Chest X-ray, PA view. Patient: 44 years old, sex M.
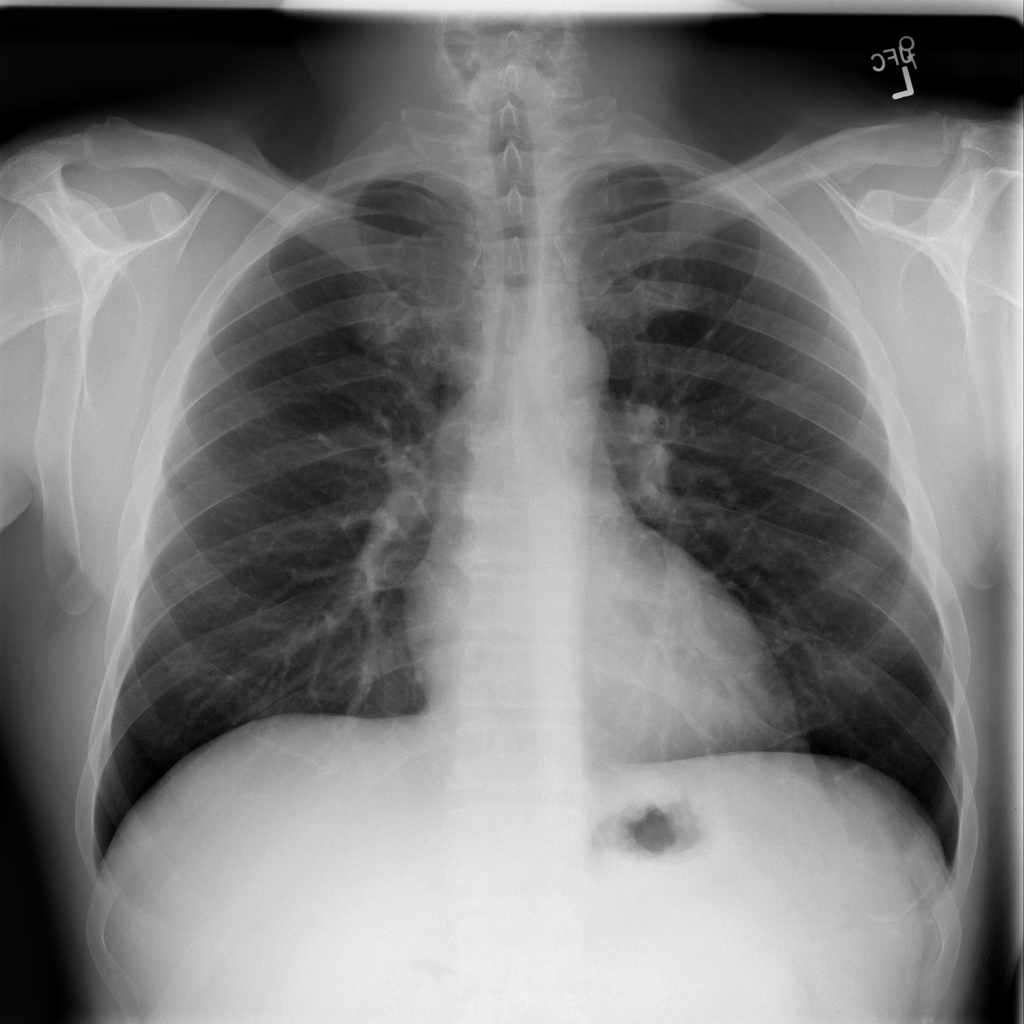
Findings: No Finding